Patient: sex M, age 36
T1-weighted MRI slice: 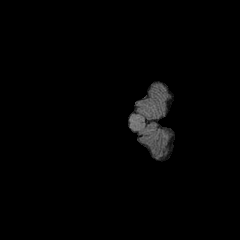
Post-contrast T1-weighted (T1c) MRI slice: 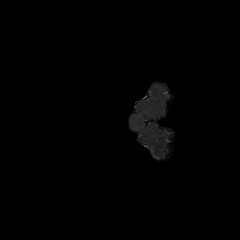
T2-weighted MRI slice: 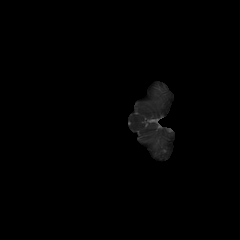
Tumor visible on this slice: no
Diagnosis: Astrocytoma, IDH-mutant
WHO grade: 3